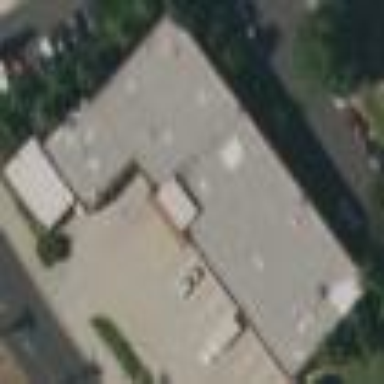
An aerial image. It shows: Warehouse building used for warehousing.